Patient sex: M
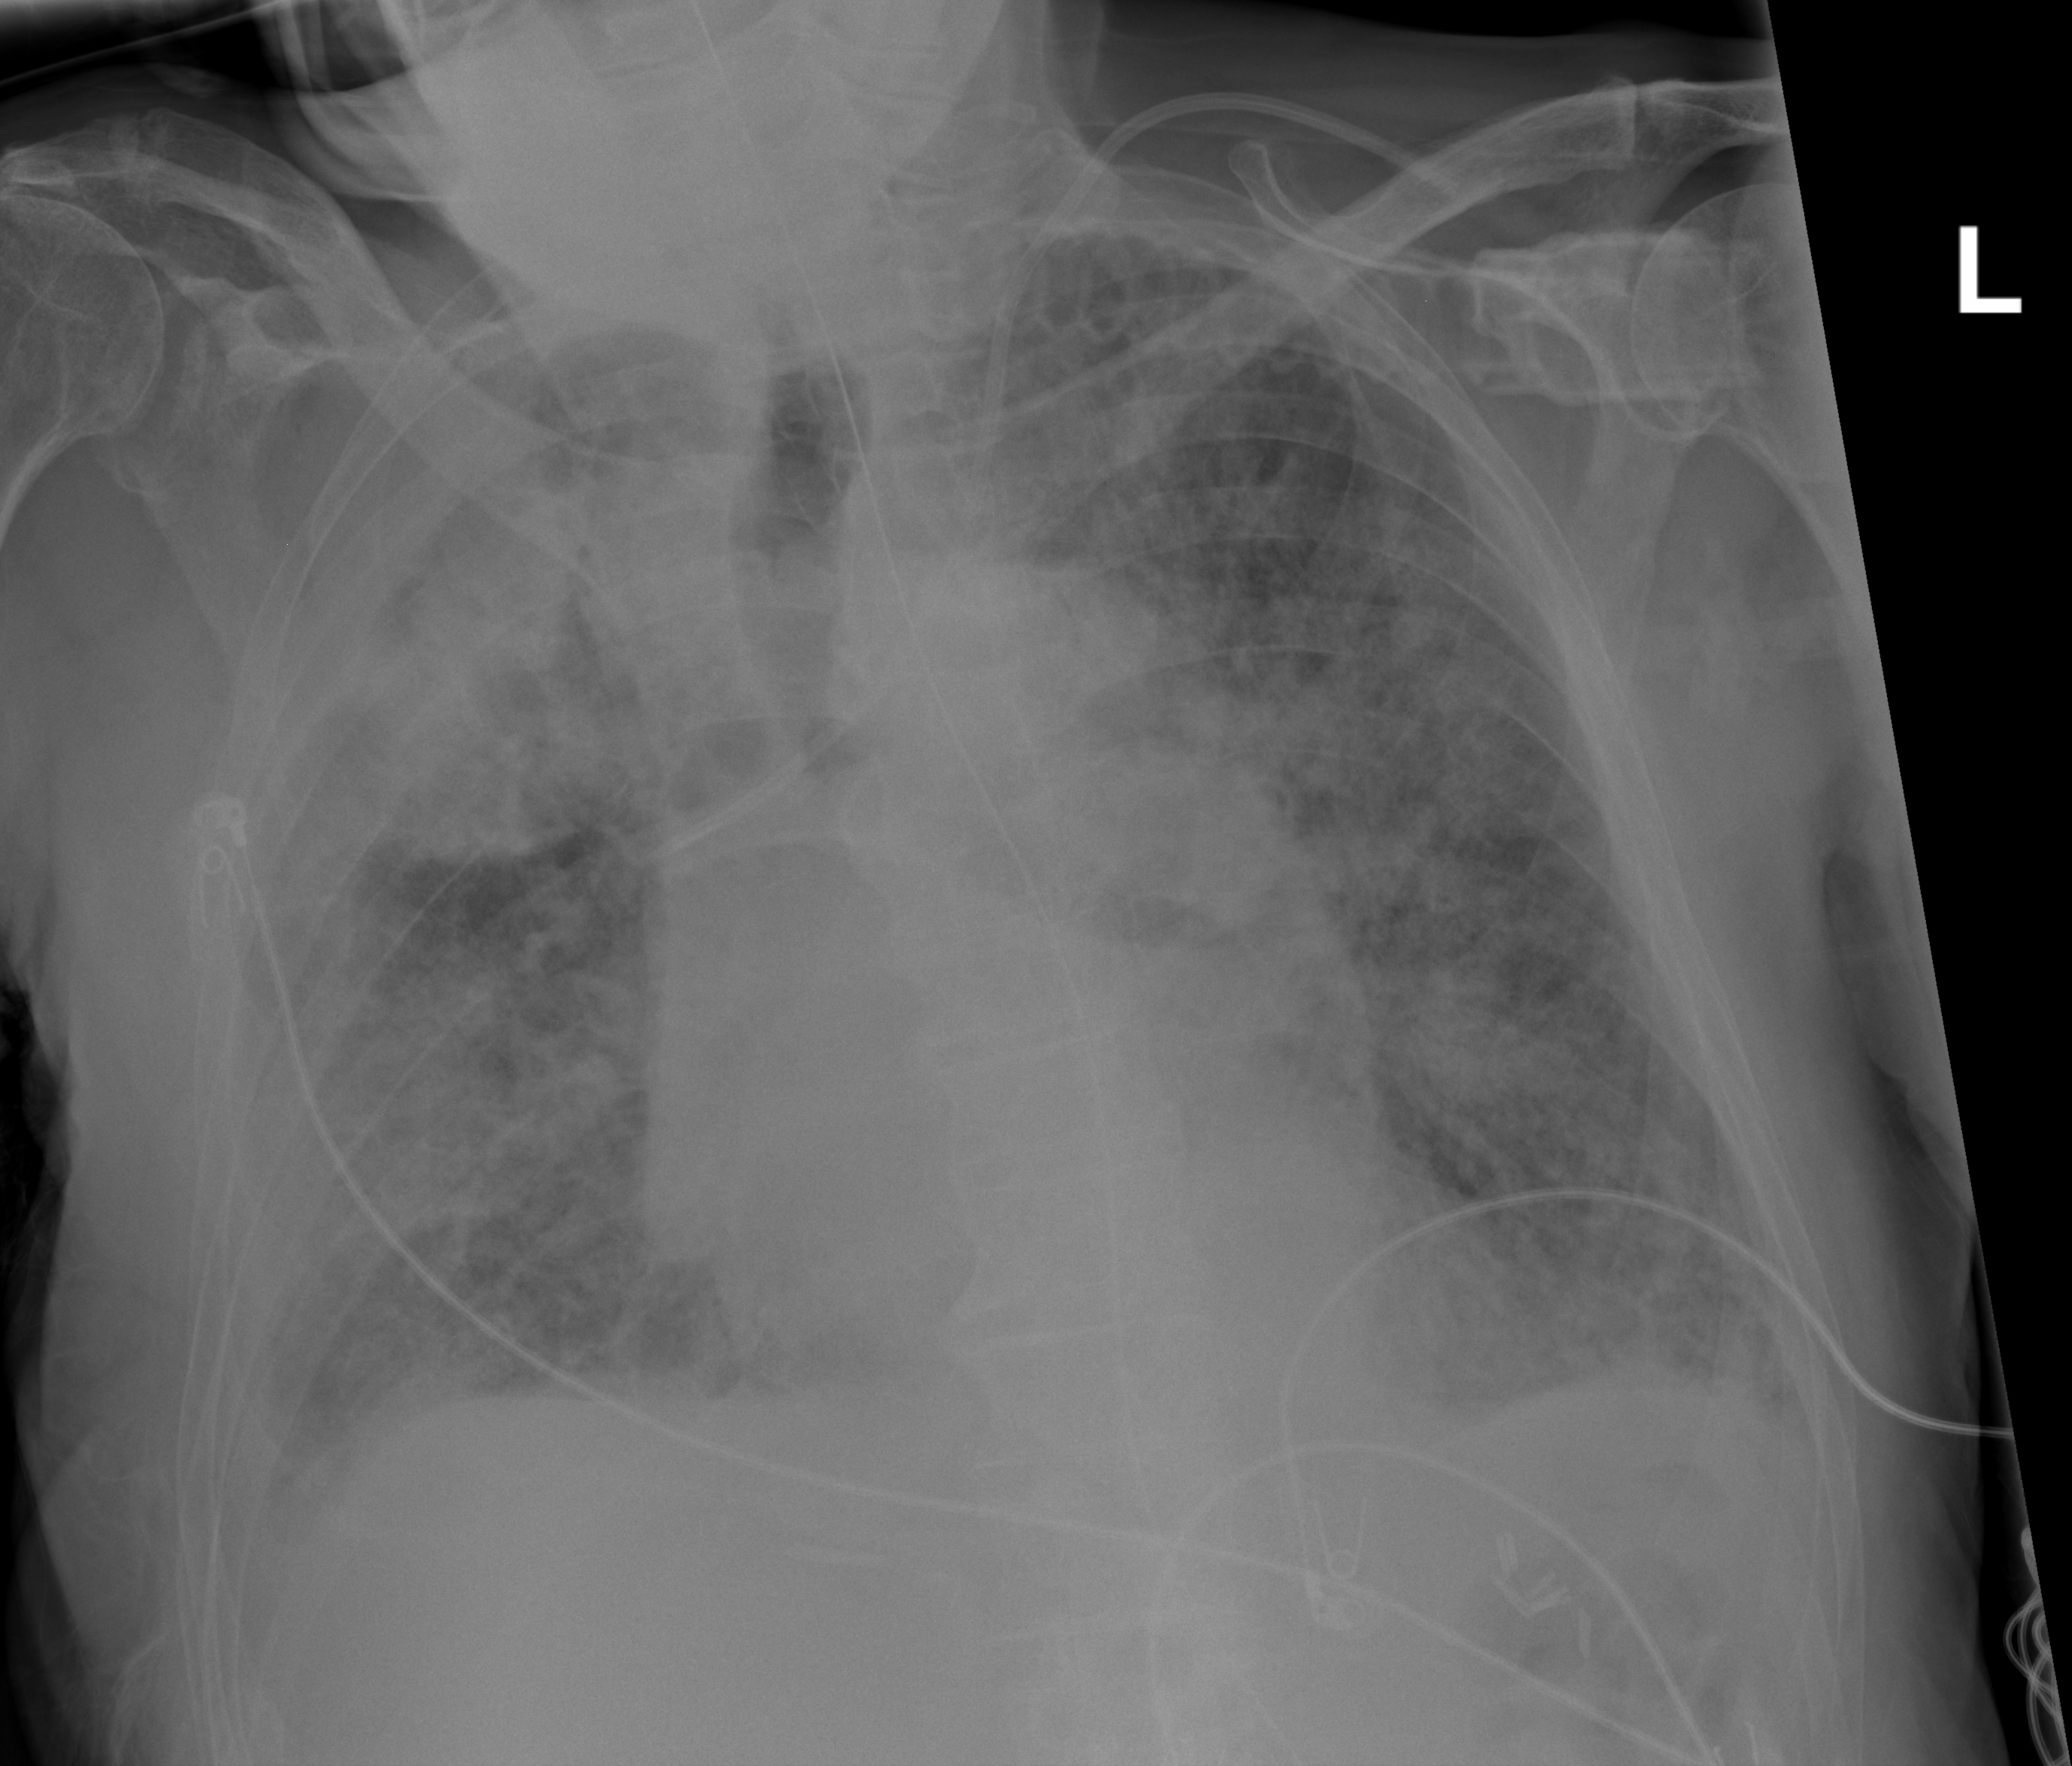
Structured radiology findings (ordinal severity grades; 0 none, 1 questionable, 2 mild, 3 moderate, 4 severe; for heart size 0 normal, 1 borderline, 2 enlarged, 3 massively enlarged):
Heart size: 1
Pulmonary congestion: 4
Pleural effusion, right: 2
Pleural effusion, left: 2
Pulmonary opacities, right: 4
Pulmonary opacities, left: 3
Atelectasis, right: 2
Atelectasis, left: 2